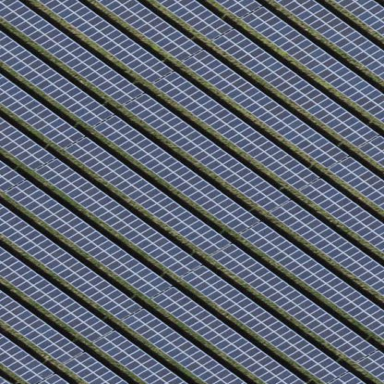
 consisting of solar photovoltaic panels."